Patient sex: F
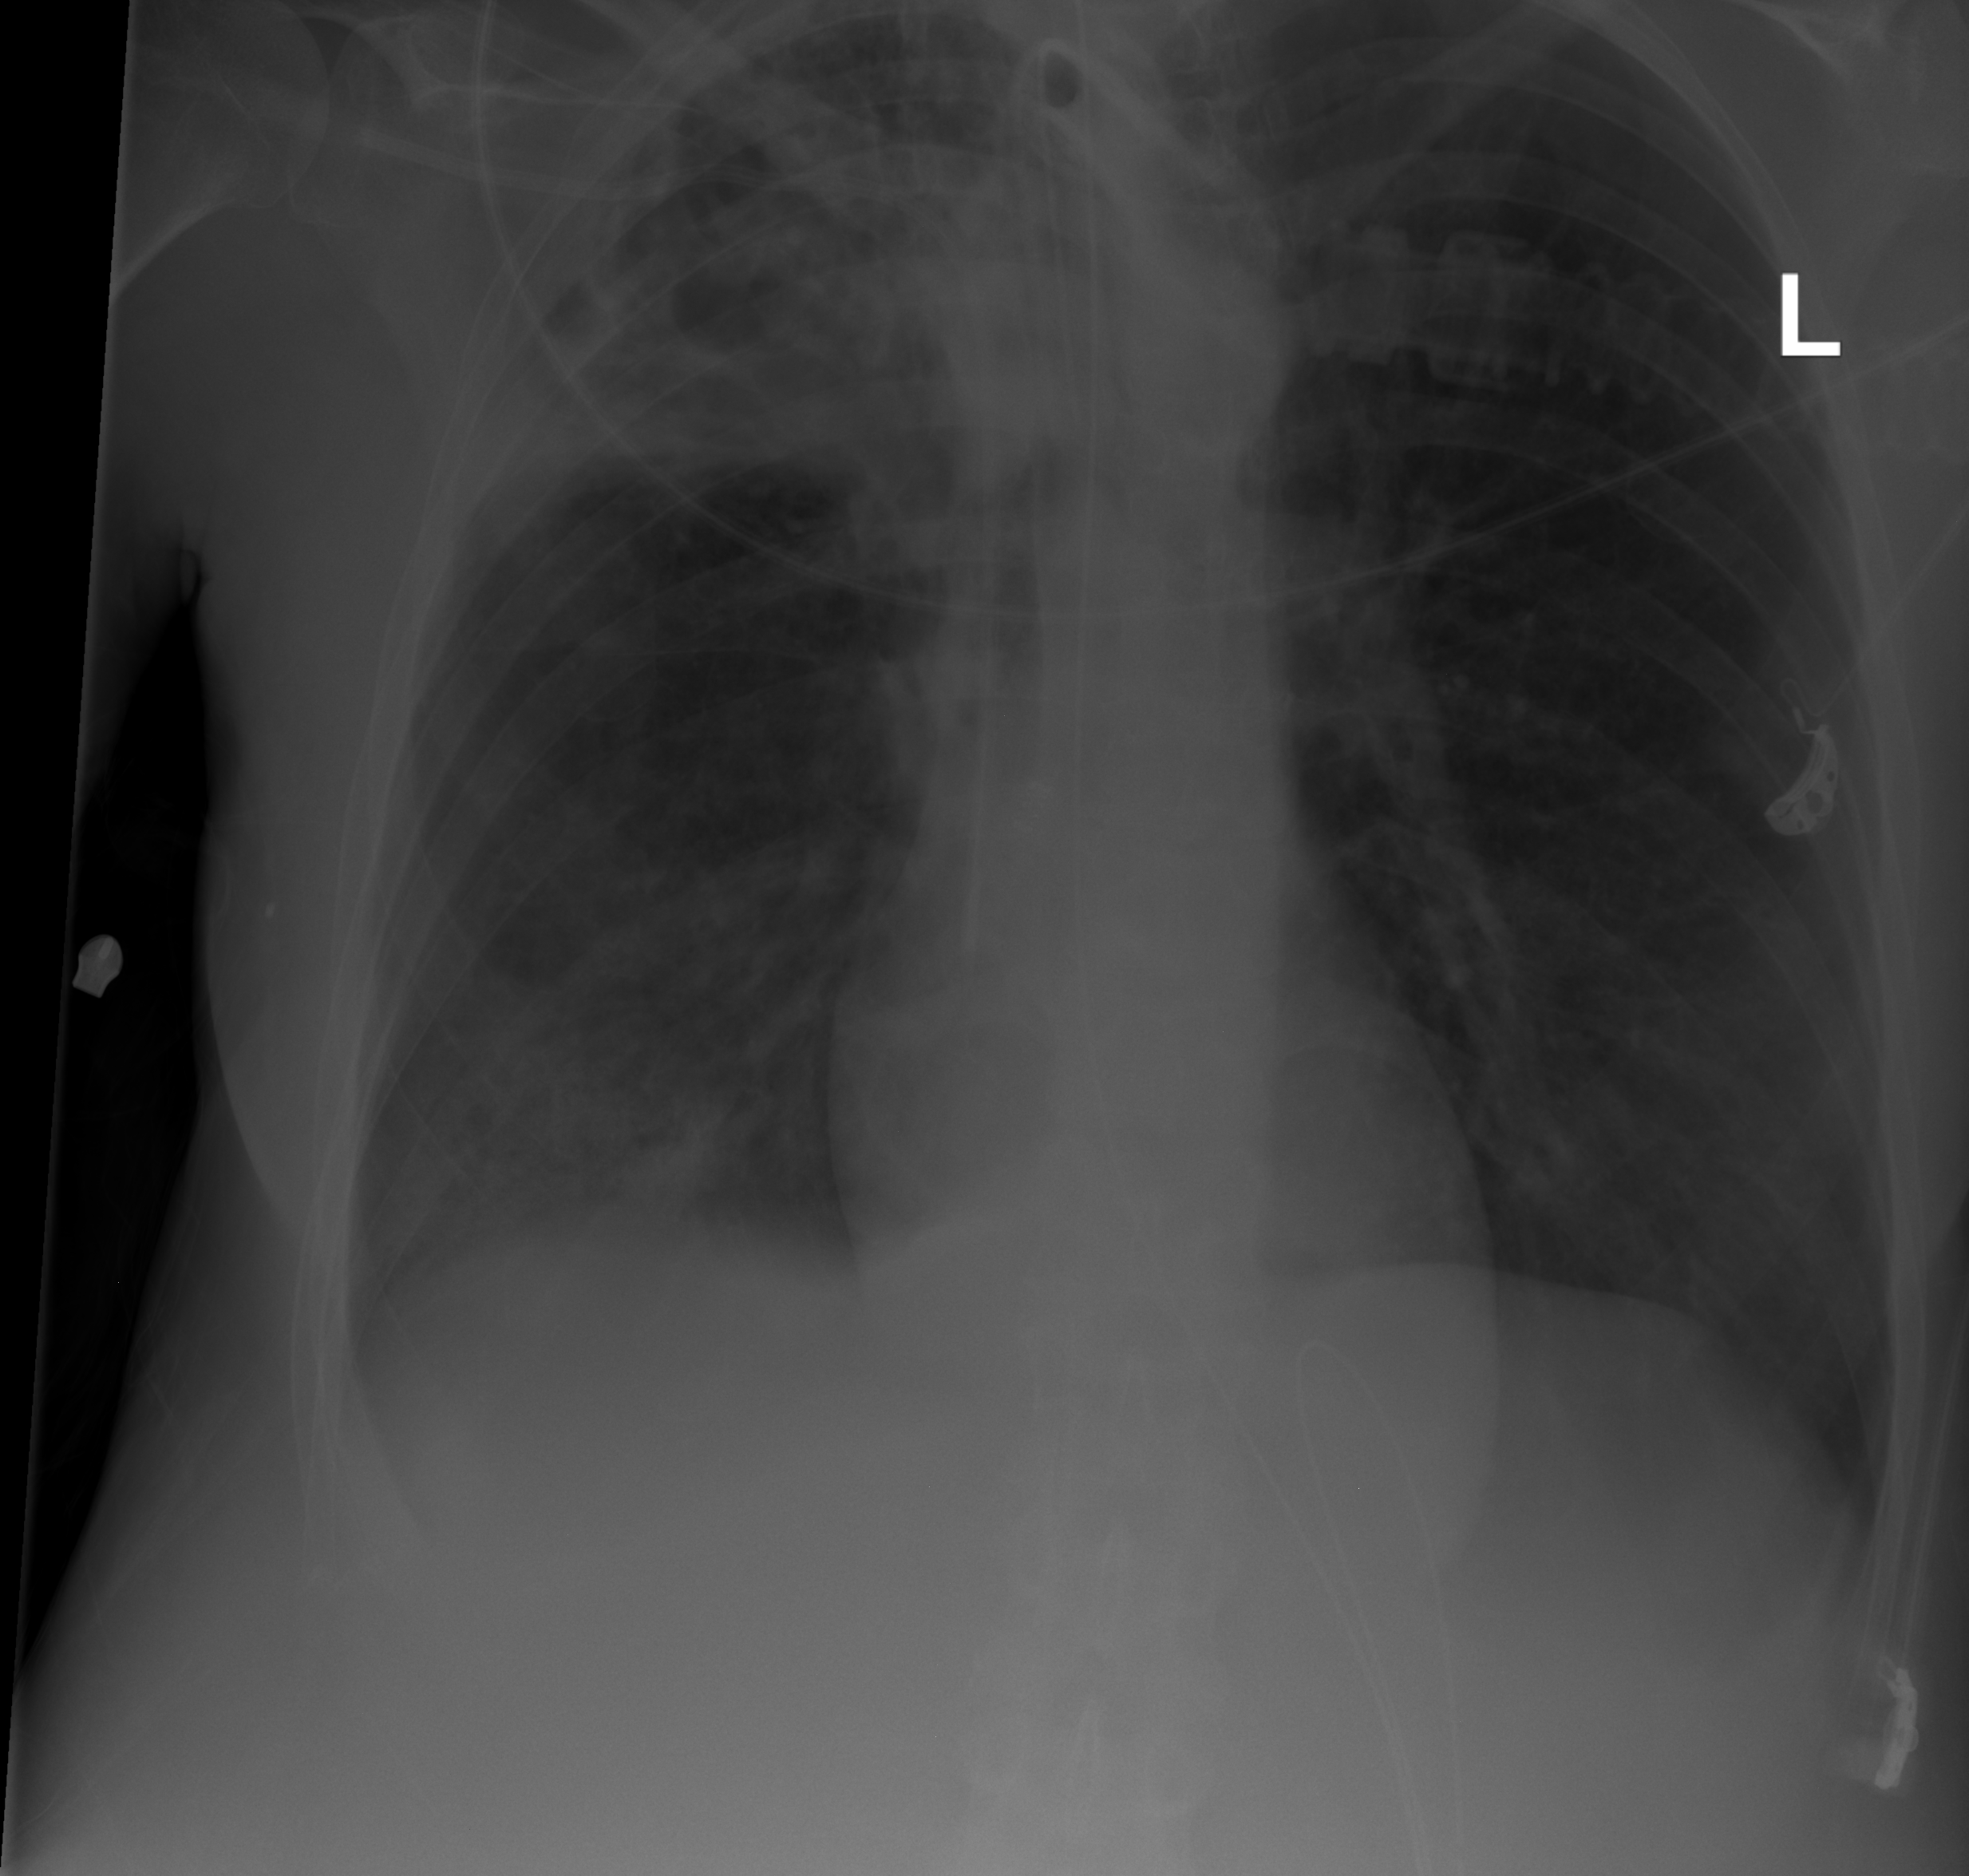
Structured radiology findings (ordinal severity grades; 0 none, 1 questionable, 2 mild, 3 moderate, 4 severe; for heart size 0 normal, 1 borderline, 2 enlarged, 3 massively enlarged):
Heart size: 0
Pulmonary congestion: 0
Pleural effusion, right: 2
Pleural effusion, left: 0
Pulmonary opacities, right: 4
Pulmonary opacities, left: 2
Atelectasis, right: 2
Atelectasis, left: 2